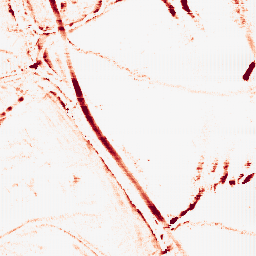
Category: morphological
Decomposition family: morphological_rect
Decomposition parameters: operation: opening
width: 10
height: 5
Upsampling method: fft_zeropad
Upsampling parameters: scale: 8
Upsampling scale: 8